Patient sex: M
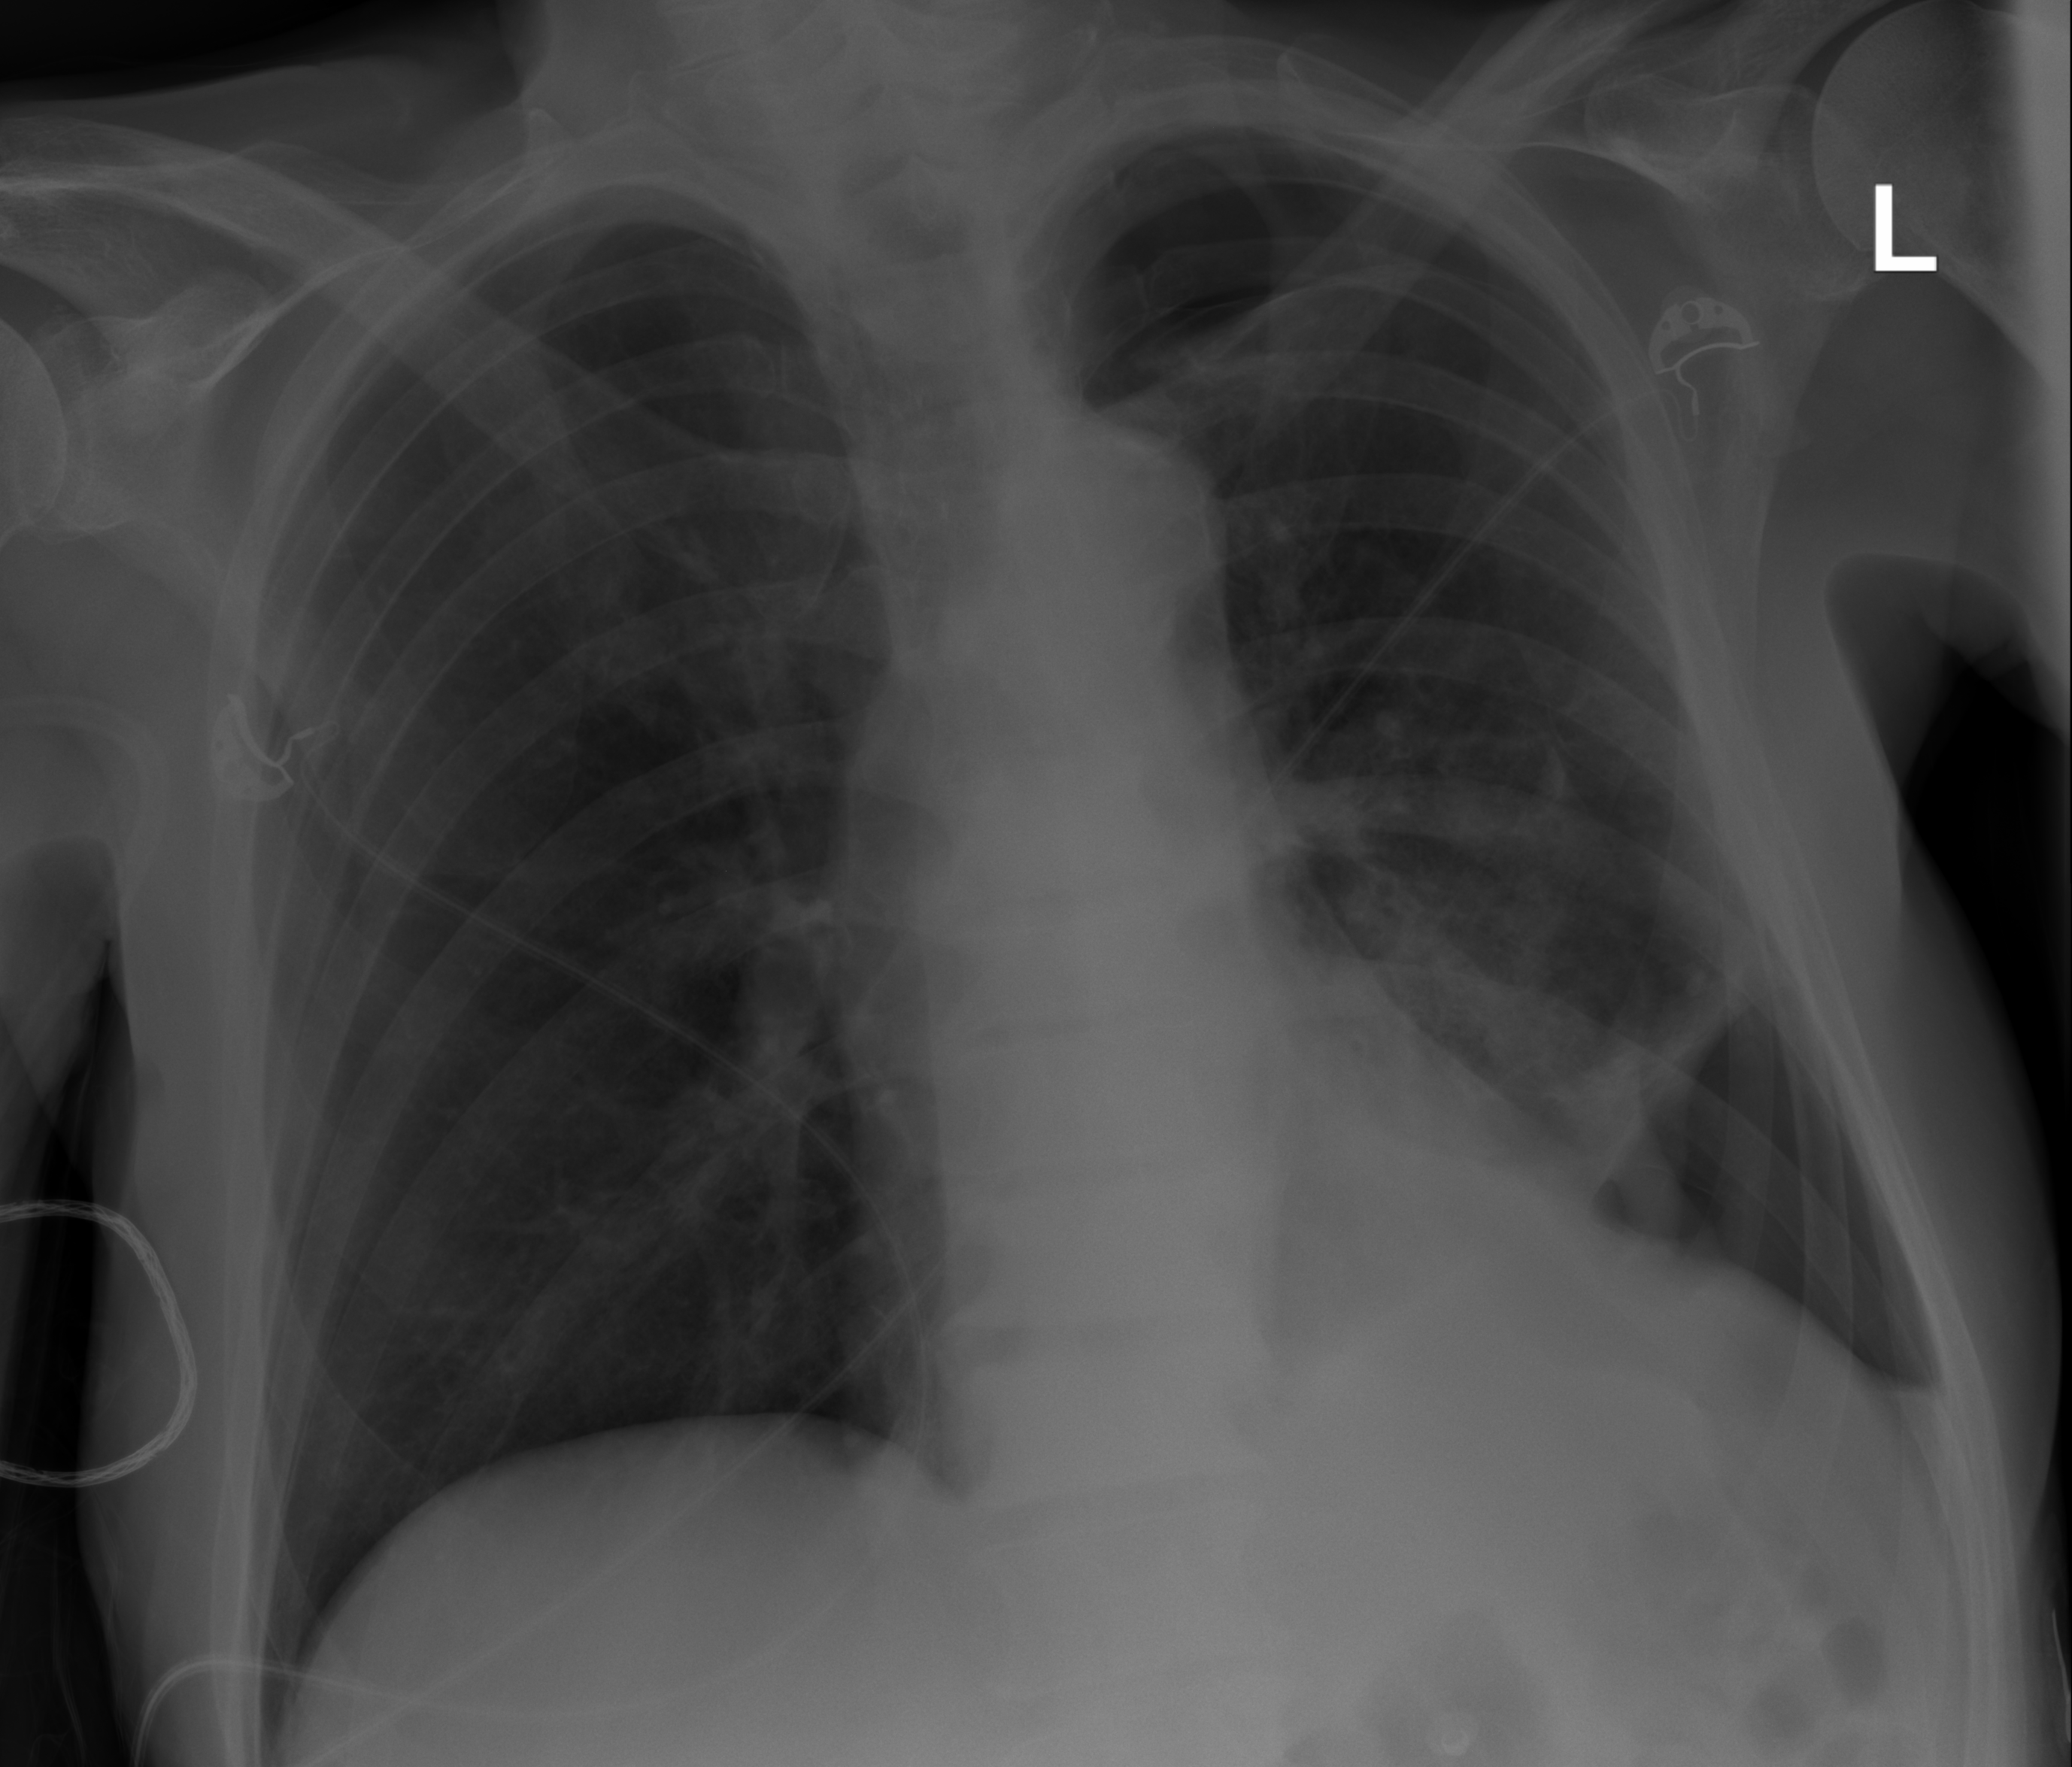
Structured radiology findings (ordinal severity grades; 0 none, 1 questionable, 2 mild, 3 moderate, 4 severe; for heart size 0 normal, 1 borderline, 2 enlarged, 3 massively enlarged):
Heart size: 0
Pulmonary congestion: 0
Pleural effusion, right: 0
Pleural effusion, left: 0
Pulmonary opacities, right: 0
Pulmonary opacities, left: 0
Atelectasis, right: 2
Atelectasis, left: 3